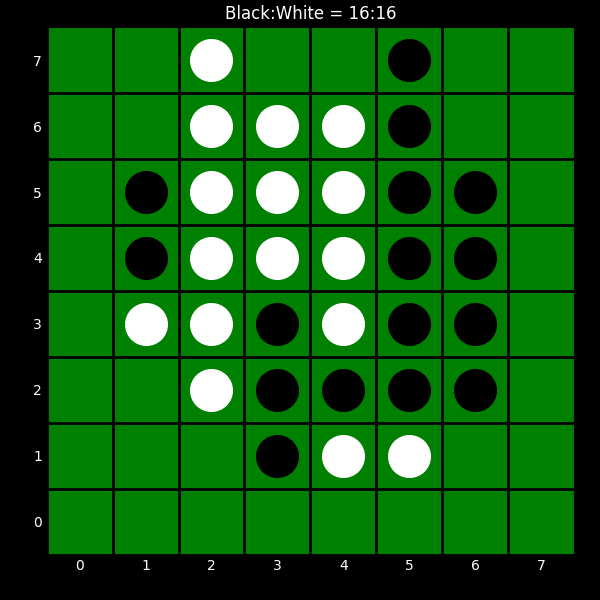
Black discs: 16
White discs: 16